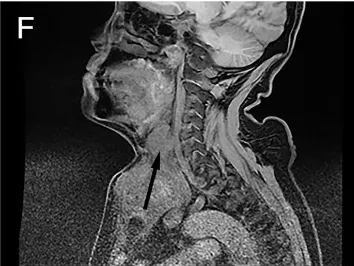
Clinical characteristics of the sarcomatoid parathyroid carcinoma (SaPC) case. (F) Enhanced MRI showed extensive local organ and tissue invasion.
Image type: radiology (mri)